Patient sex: M
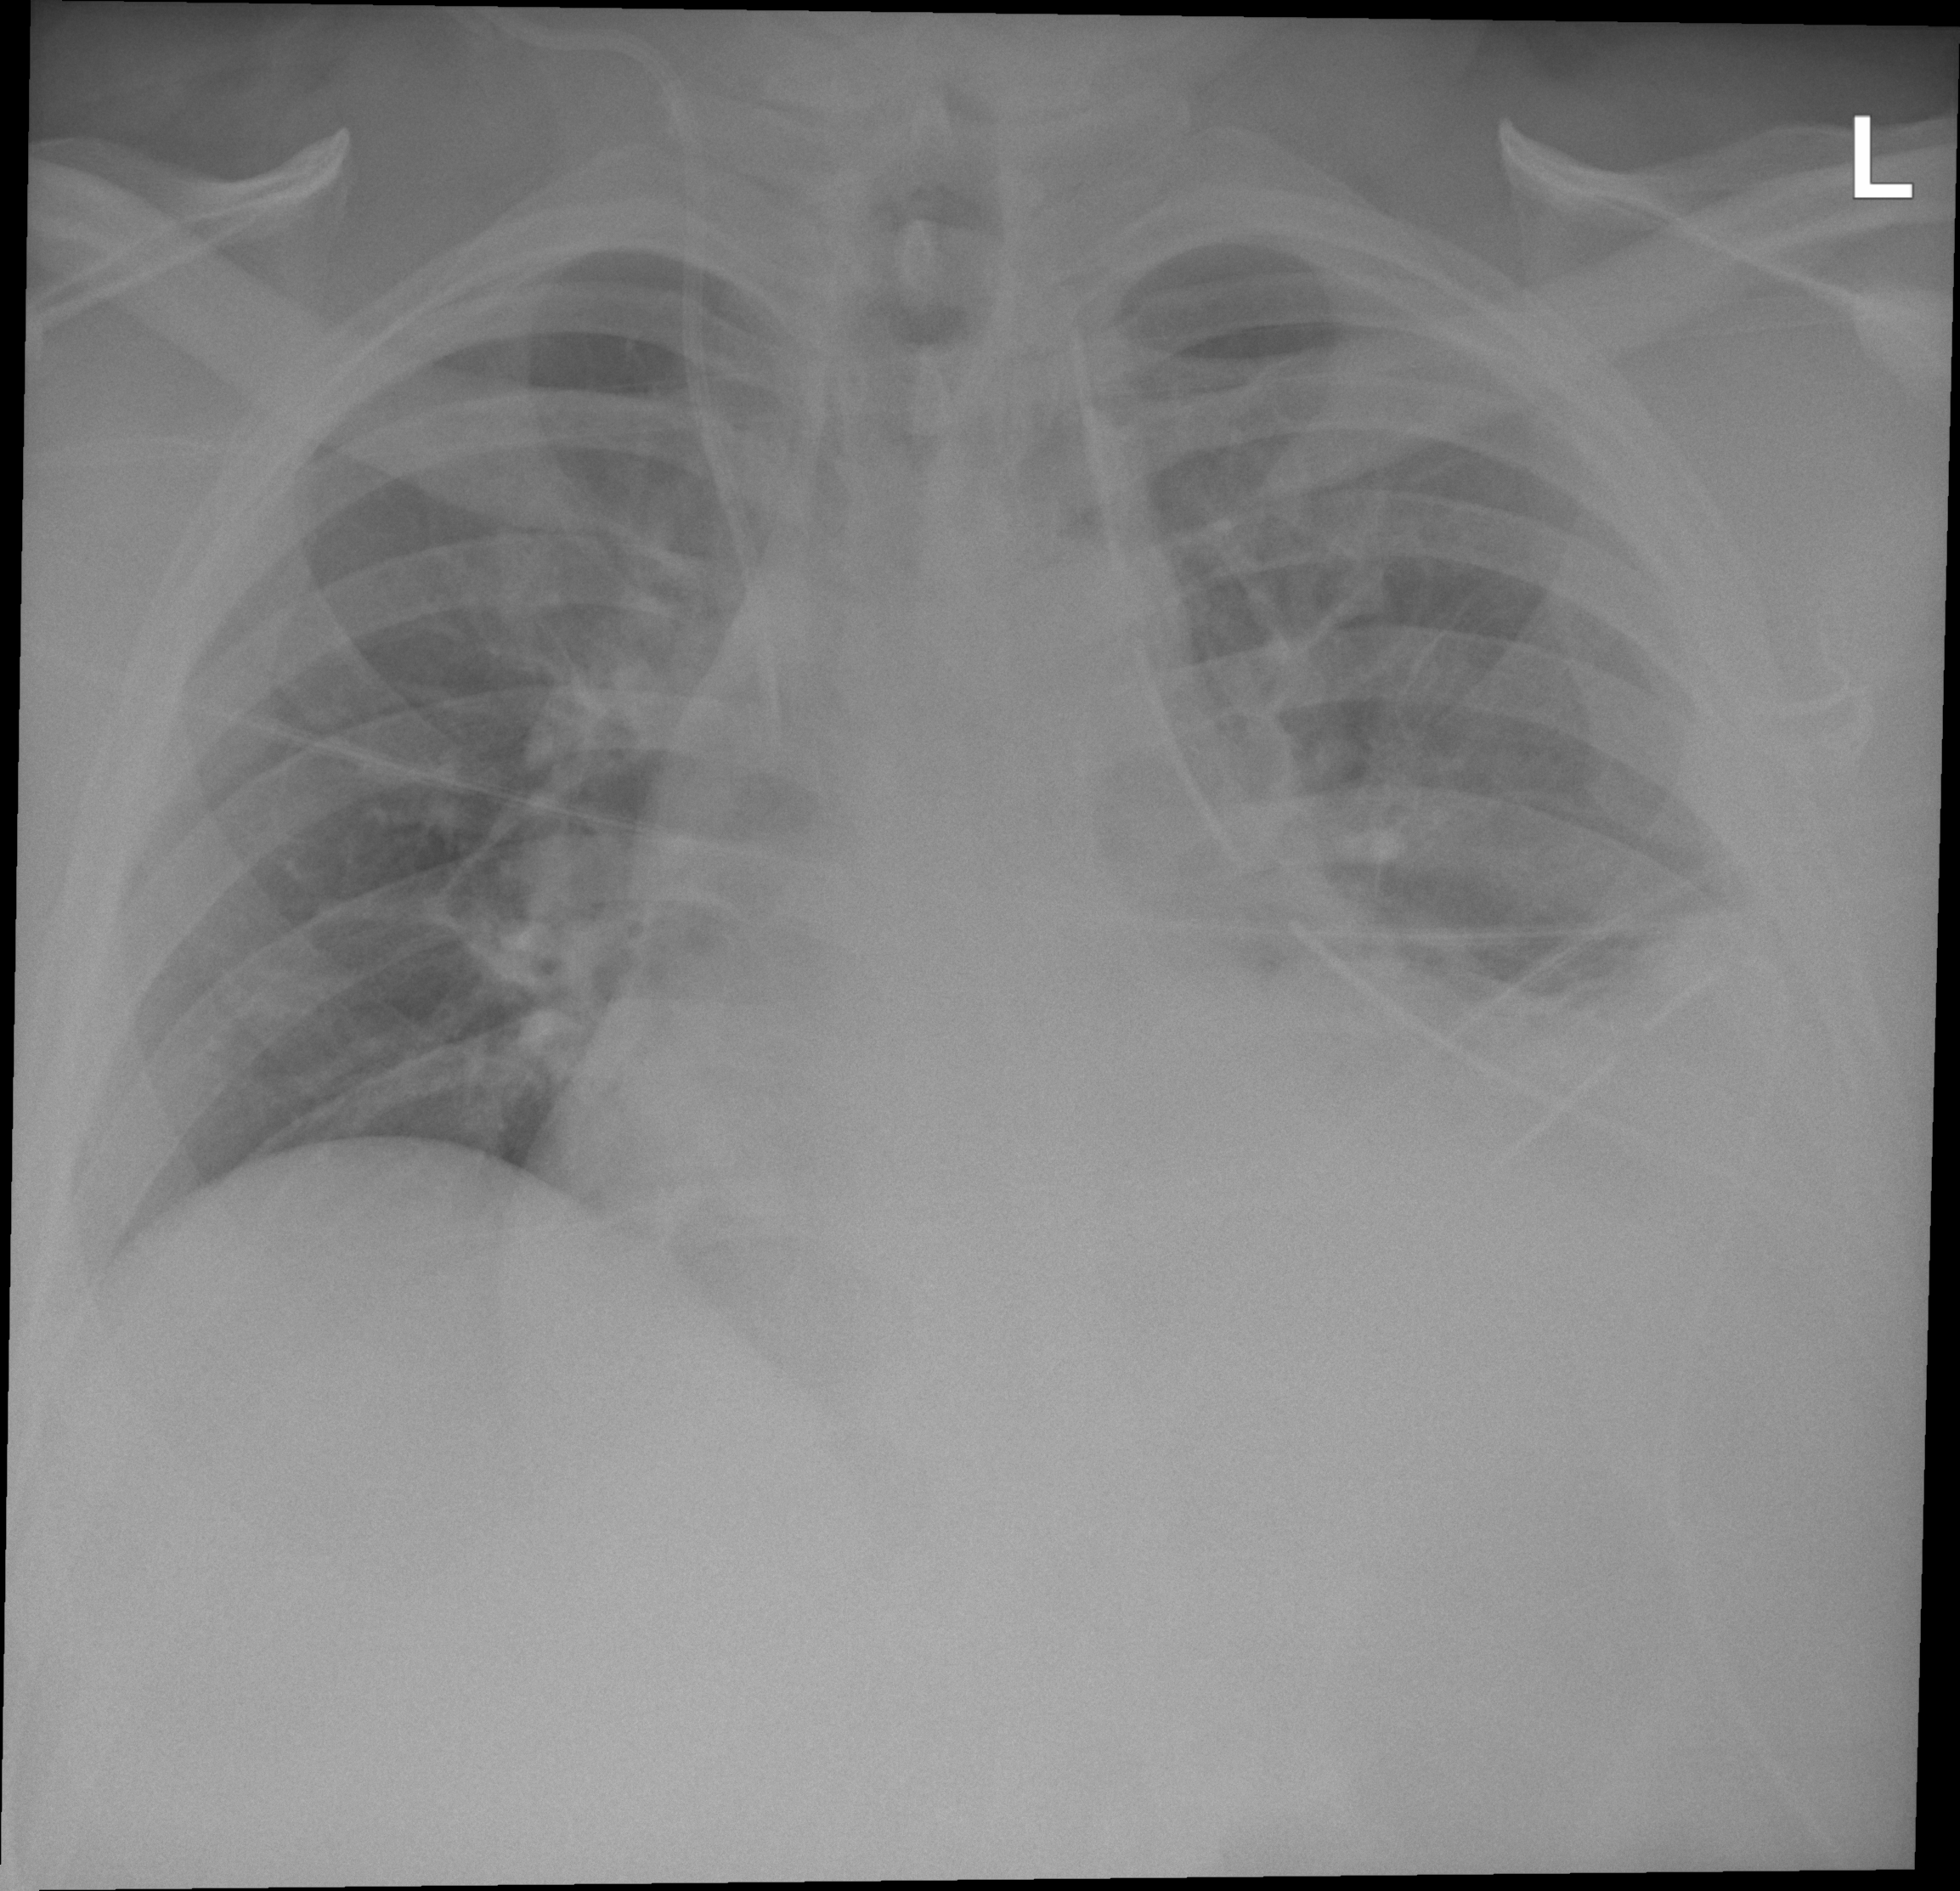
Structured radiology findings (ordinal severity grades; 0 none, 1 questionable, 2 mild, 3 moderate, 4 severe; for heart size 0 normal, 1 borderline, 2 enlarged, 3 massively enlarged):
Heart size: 2
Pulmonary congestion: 2
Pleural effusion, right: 0
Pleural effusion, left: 2
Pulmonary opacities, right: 0
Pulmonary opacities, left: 0
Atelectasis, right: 1
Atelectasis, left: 2